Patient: sex M, age 42
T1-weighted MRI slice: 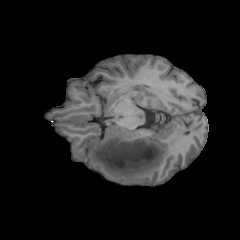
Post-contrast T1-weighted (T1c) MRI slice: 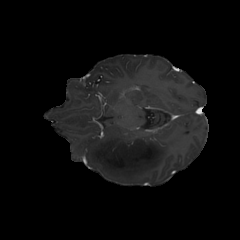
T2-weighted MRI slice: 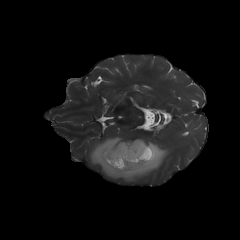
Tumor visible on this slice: yes
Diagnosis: Astrocytoma, IDH-mutant
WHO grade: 2